【题型】解答题　【知识点】平面几何　【难度】easy
如图, $AD$ 与 $BE$ 相交于点 $C$, $DE \parallel AB$, 点 $F$ 在线段 $BC$ 上, 且 $EC^2 = CF \cdot BC$, 连接 $DF, EA$.

(1) 求证: $DF \parallel EA$;

(2) 设 $\overrightarrow{AB} = \vec{a}, \overrightarrow{BC} = \vec{b}$, 当 $BC = 2EC$ 时, 求向量 $\overrightarrow{CD}$ (用向量 $\vec{a},\vec{b}$ 表示).
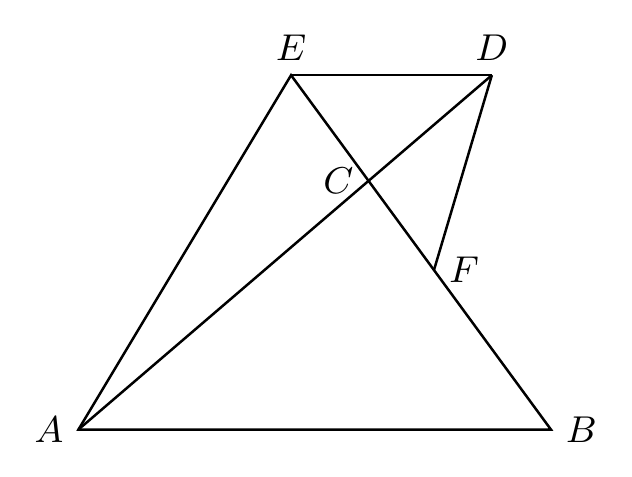
【解答】
【答案】(1) 见解析;
(2) $\overrightarrow{CD} = \frac{1}{2}\vec{a} + \frac{1}{2}\vec{b}$

【知识点】由平行截线求相关线段的长或比值、相似三角形的判定与性质综合、向量的线性运算

【分析】本题考查平面向量、相似三角形的判定与性质，平行线分线段成比例性质，解题的关键是理解题意，灵活运用所学知识解决问题.

(1) 根据平行线分线段成比例性质可得 $\frac{CD}{AC} = \frac{EC}{BC}$，再由 $EC^2 = CF \cdot BC$ 可得 $\frac{EC}{BC} = \frac{CF}{EC}$，从而得出 $\frac{CD}{AC} = \frac{CF}{EC}$，再证 $\triangle ACE \backsim \triangle DCF$，可得 $\angle CAE = \angle CDF$，再由平行线的判定即可得出结论；

(2) 由 $BC = 2EC$ 得出 $\frac{EC}{BC} = \frac{1}{2}$，可得出 $\frac{CD}{AC} = \frac{EC}{BC} = \frac{1}{2}$，再由 $\overrightarrow{AC} = \vec{a} + \vec{b}$ 可得 $\overrightarrow{CD} = \frac{1}{2}\vec{a} + \frac{1}{2}\vec{b}$. 进而可得答案.

【详解】
(1) 证明：$\because DE \parallel AB$,
\[
\therefore \frac{CD}{AC} = \frac{EC}{BC},
\]
$\because EC^2 = CF \cdot BC$,
\[
\therefore \frac{EC}{BC} = \frac{CF}{EC},
\]
\[
\therefore \frac{CD}{AC} = \frac{CF}{EC},
\]
$\because \angle ACE = \angle DCF$,
\[
\therefore \triangle ACE \backsim \triangle DCF,
\]
\[
\therefore \angle CAE = \angle CDF,
\]
\[
\therefore DF \parallel EA;
\]

(2) 解：$\because BC = 2EC$,
\[
\therefore \frac{EC}{BC} = \frac{1}{2},
\]
\[
\therefore \frac{CD}{AC} = \frac{EC}{BC} = \frac{1}{2},
\]
又 $\overrightarrow{AC} = \vec{a} + \vec{b}$,
\[
\therefore \overrightarrow{CD} = \frac{1}{2}\vec{a} + \frac{1}{2}\vec{b}.
\]